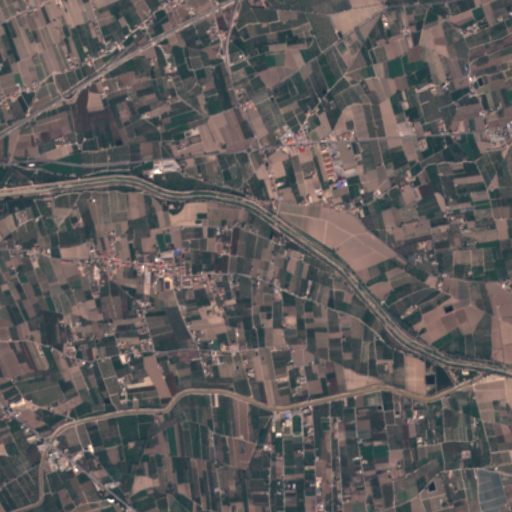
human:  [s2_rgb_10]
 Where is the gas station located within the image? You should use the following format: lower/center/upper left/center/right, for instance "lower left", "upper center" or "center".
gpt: The gas station is located in the upper right of the image.
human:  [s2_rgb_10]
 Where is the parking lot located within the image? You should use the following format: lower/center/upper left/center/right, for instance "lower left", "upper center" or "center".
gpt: The parking lot is located in the upper center of the image.
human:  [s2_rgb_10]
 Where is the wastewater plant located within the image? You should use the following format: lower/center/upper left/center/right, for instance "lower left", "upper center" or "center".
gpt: The wastewater plant is located in the upper left of the image.
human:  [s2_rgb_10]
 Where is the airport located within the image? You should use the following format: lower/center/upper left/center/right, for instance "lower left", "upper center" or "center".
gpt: There is no airport in the image.